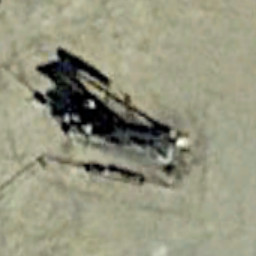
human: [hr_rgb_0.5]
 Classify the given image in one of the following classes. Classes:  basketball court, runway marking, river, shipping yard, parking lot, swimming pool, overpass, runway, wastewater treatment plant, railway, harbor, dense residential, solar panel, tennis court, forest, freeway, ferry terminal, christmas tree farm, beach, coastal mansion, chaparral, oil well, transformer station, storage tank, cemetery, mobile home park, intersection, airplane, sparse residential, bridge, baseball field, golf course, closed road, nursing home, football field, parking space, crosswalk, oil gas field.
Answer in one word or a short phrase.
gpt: oil well